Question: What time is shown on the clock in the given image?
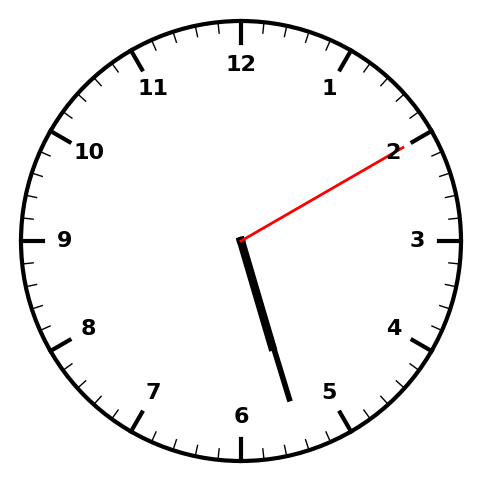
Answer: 05:27:10